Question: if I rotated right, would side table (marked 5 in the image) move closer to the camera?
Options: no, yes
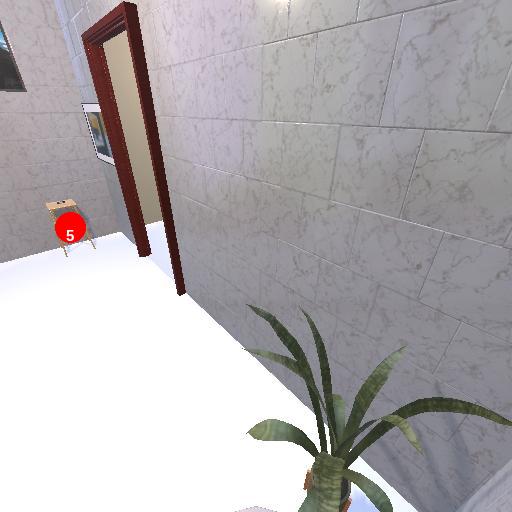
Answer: no